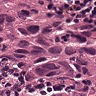
Metastatic tissue present: yes